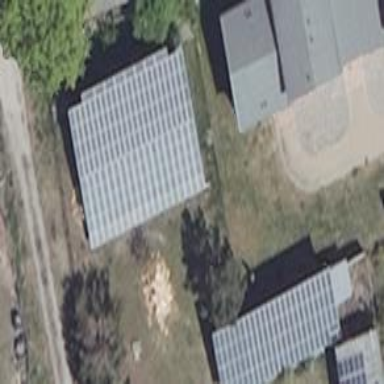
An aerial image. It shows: Solar photovoltaic panel generating electricity. It is small installation located on building.